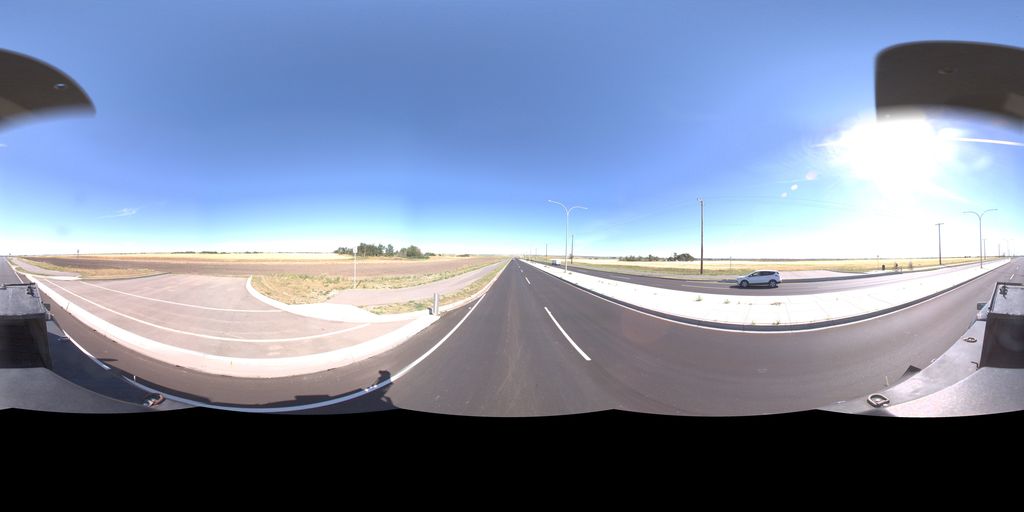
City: saskatoon